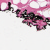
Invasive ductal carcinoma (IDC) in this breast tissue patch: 0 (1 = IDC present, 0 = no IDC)